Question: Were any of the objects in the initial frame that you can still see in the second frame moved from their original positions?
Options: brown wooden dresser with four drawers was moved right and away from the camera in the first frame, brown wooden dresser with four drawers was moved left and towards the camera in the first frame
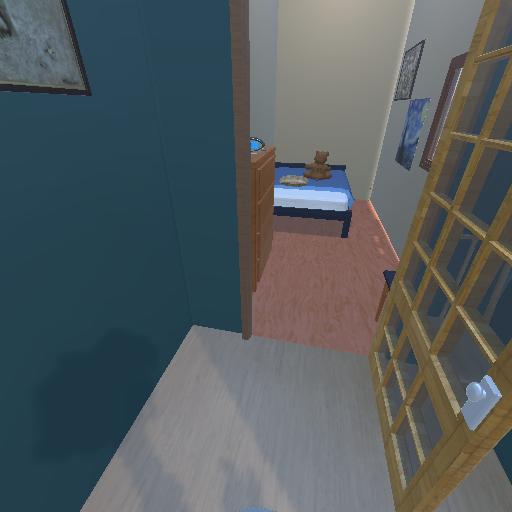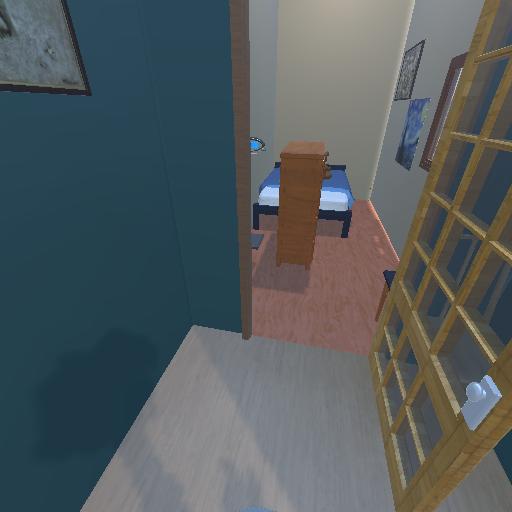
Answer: brown wooden dresser with four drawers was moved right and away from the camera in the first frame